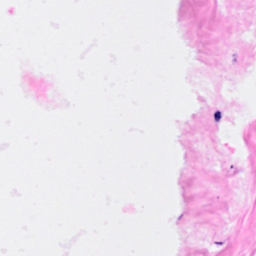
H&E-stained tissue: Breast